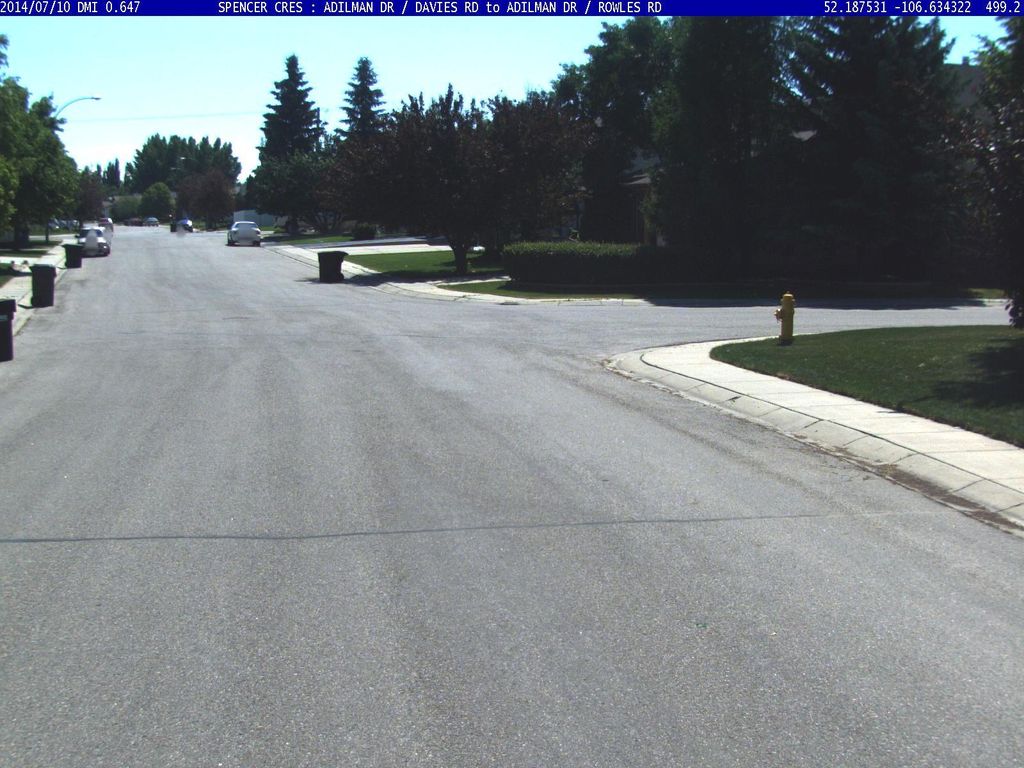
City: saskatoon